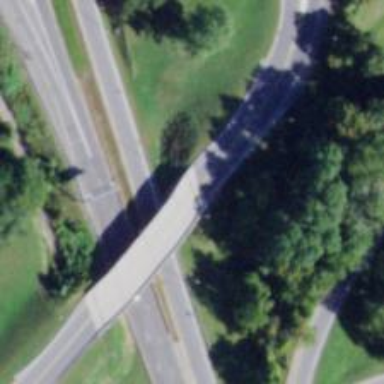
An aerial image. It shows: Bridge along trunk link highway.